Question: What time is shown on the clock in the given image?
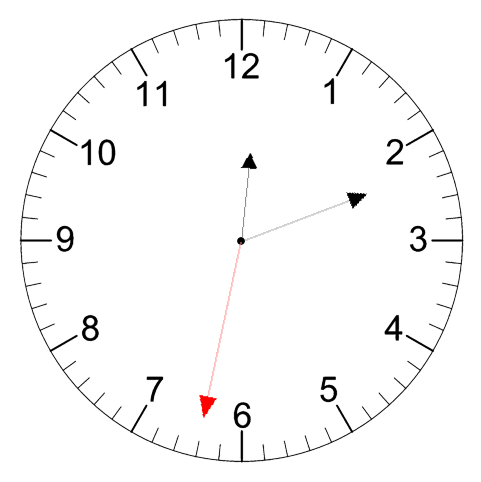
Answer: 12:11:32